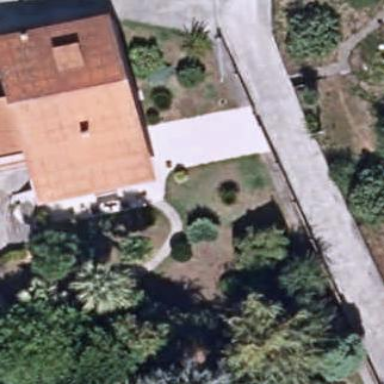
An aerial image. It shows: Simple house.